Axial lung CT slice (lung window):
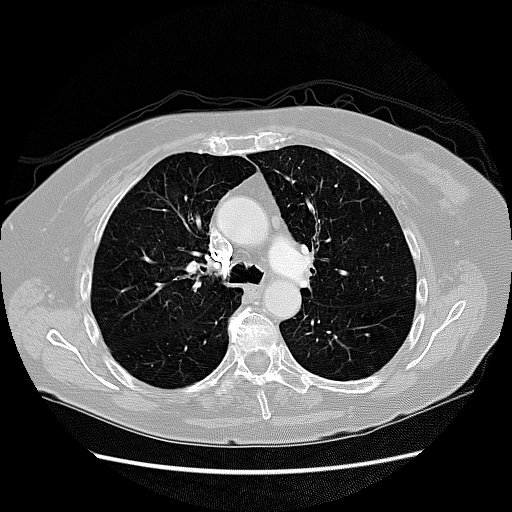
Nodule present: no